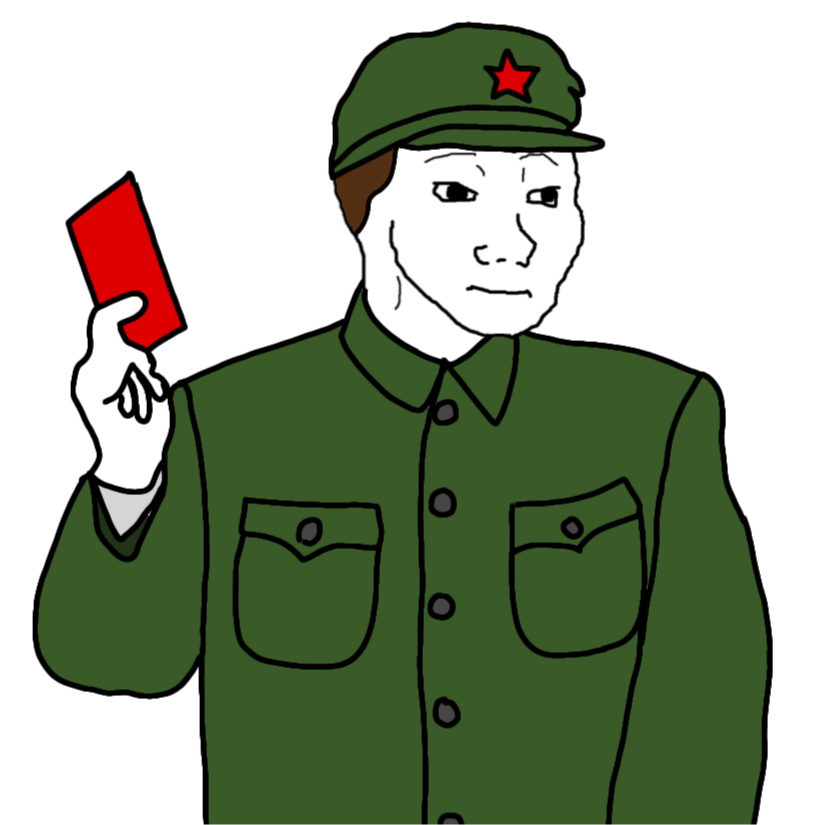
Label: 5_Bloomer